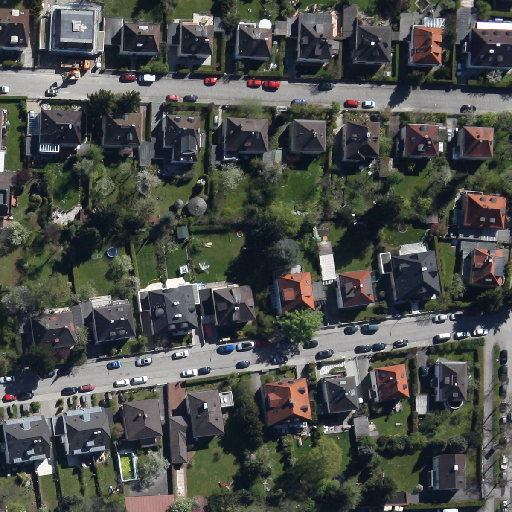
Referring expression: paved road